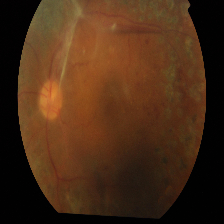
Diabetic retinopathy grade: Proliferative DR